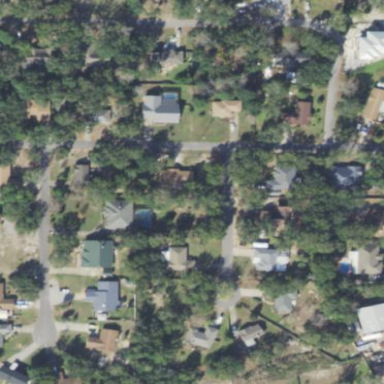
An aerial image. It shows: Residential area composed of single-family homes.